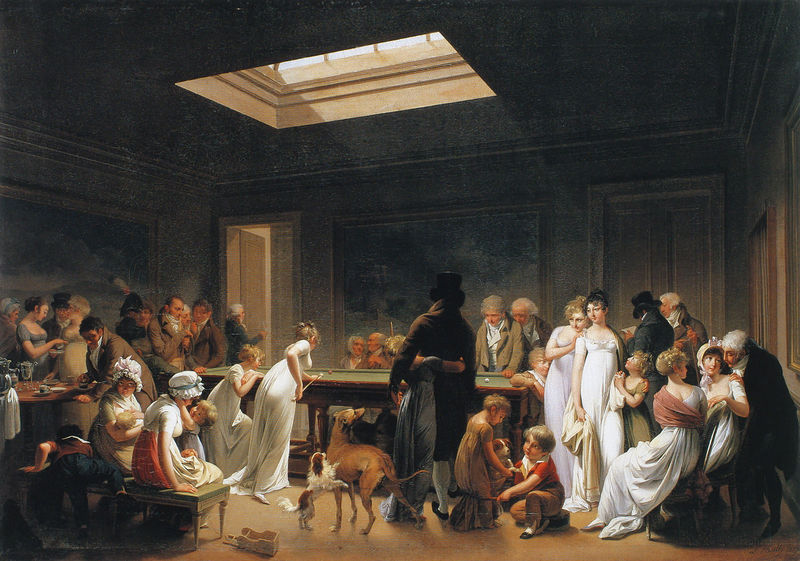
Titel: Das Billardspiel
Künstler: Louis-Léopold Boilly
Institution: St. Petersburg, Eremitage
Schlagwörter: mann, schatten, weiß, frauen, menschen, mädchen, sitzen, fenster, frau, kleid, kleider, licht, männer, schwarz, tür, zimmer, hund, hunde, tiere, gesellschaft, haube, zylinder, anzug, gläser, mantel, kind, klassizismus, personen, england, kinder, baby, bank, essen, salon, spiel, terrier, billard, billardtisch, billiard, kugeln, queue, windspiel, spielzeug, luke, oberlicht, jgjhgkg, billardspiel